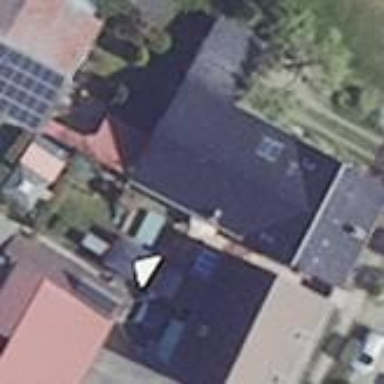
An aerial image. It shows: Detached building with flat roof.